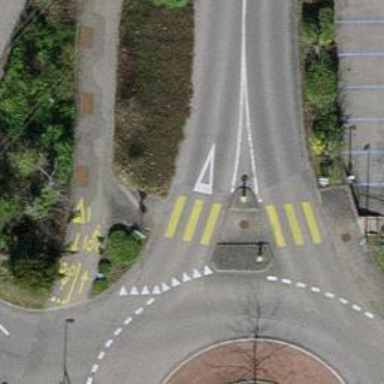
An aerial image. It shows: Traffic calming island.